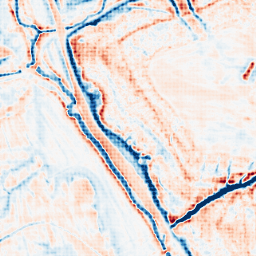
Category: multiscale
Decomposition family: dog_multiscale
Decomposition parameters: sigma_ratio: 2
n_scales: 3
base_sigma: 0.5
Upsampling method: sinc_hamming
Upsampling parameters: scale: 4
kernel_size: 4
Upsampling scale: 4